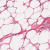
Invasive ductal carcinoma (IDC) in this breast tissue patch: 0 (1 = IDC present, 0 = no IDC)